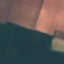
Land use / land cover: AnnualCrop